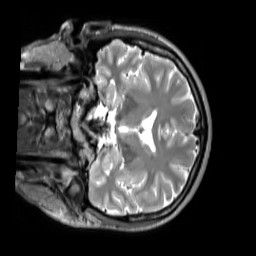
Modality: T2w
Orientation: coronal
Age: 28
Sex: male
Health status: ill
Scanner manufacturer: siemens
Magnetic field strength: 3 T
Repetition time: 2.8 s
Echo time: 0.326 s